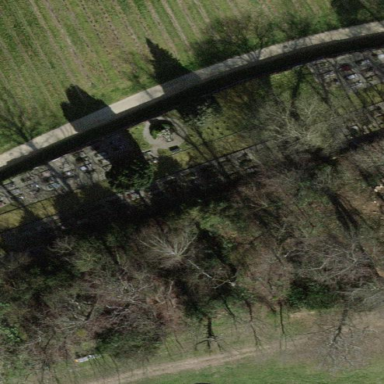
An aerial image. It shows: Cemetery.